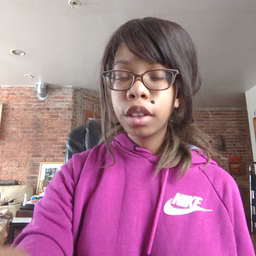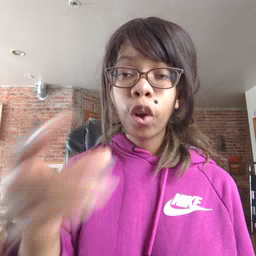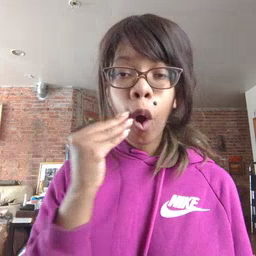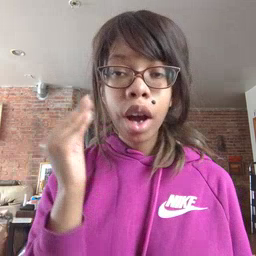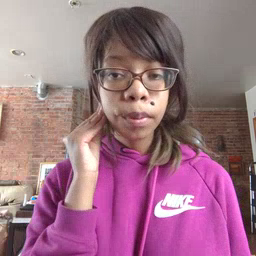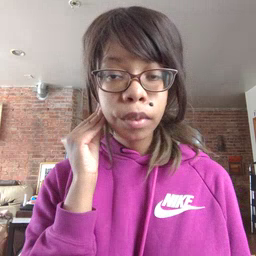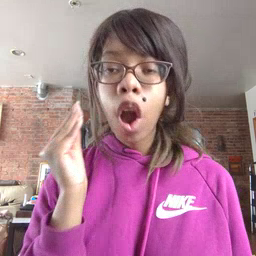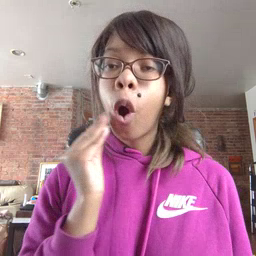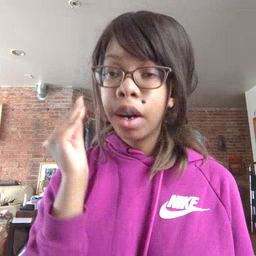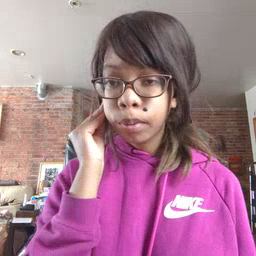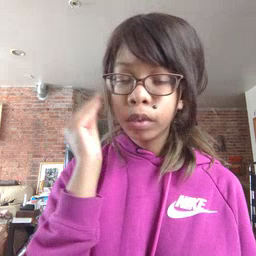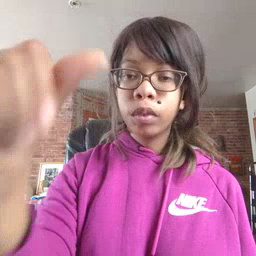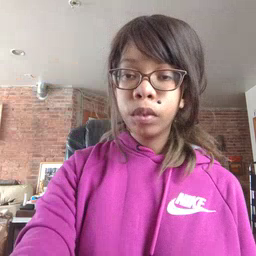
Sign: home